Aerial crown-view tile of a tropical tree (Barro Colorado Island, Panama), acquired 20250715:
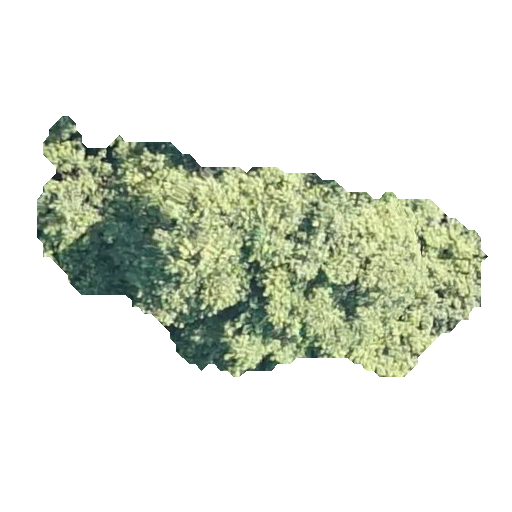
Species: Luehea seemannii
GBIF accepted scientific name: Luehea seemannii
Crown area: 108.428 m²